Interaction volume radius: 5 \u00c5
Interaction volume height: 40 \u00c5
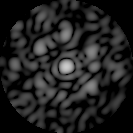
Disorder parameter: 0.7023